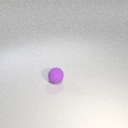
small purple rubber sphere